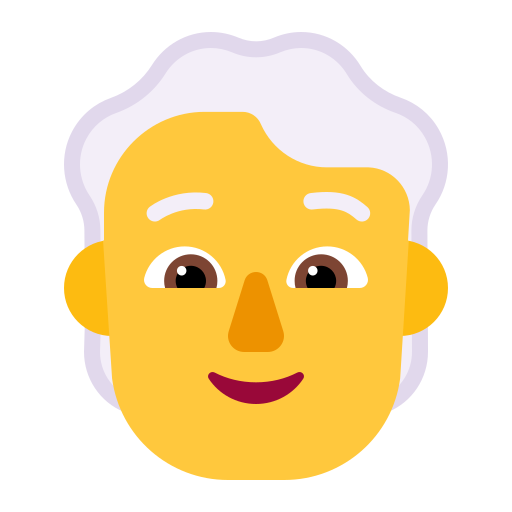
person white hair flat default